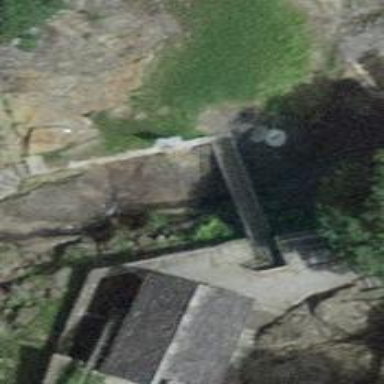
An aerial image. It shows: Path on bridge.